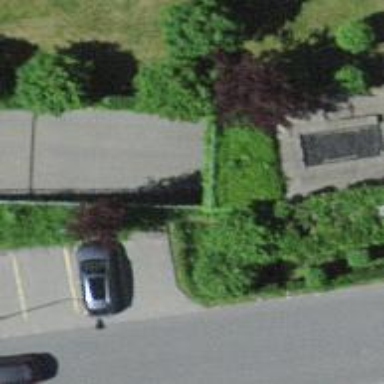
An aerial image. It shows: Parking entrance.